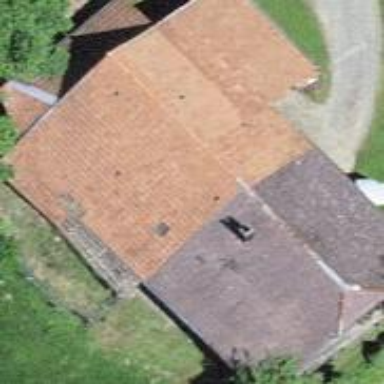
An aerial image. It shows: Farm building.